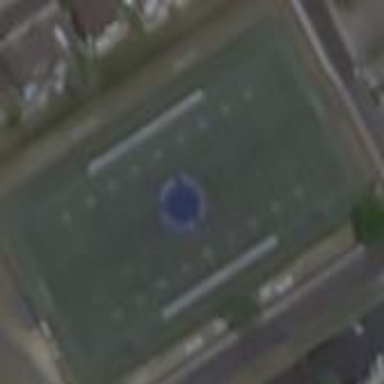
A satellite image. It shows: American football pitch.